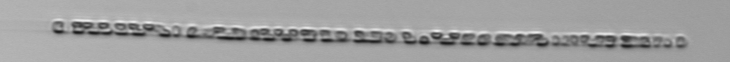
Label: Dactyliosolen_fragilissimus